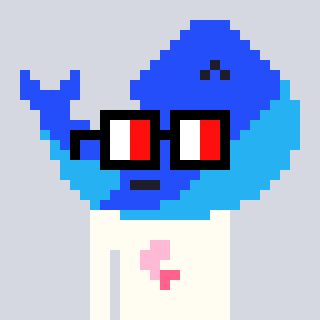
a pixel art character with square glasses with black frames and red eyes, a whale-shaped head and a grayscale-colored body on a cool background